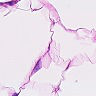
Metastatic tissue present: no